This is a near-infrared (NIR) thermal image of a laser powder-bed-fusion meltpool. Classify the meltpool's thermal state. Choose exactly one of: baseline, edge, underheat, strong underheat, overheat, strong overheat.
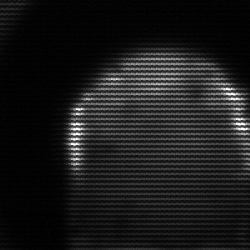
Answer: edge